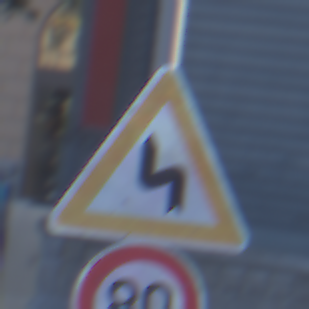
Verkehrszeichen: DoppelkurveZunaechstLinks
Zusatzzeichen unten: Geschwindigkeit80
Umgebung: Outdoor, Urban
Tageszeit: SunriseSunset
Wetter: PartlyCloudy
Licht: Natural
Jahreszeit: NotSpecified
Kontrast: LowContrast